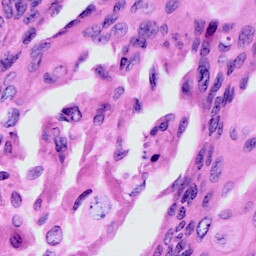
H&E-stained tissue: Cervix